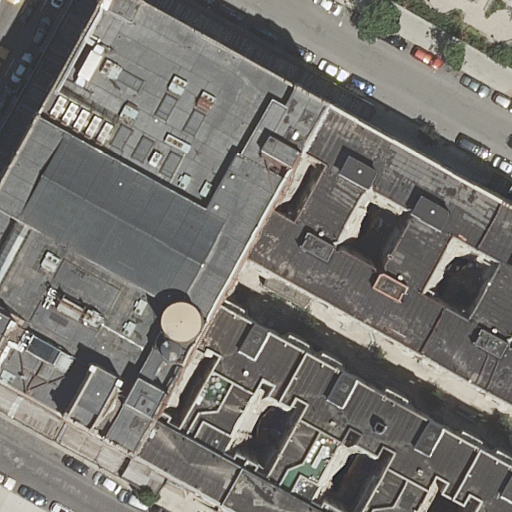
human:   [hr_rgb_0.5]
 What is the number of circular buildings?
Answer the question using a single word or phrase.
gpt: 0

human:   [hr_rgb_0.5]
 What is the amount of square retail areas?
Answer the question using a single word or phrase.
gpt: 0

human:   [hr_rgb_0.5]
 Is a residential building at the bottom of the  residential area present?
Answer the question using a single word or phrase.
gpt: no

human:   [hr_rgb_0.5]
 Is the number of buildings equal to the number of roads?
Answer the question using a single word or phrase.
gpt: no

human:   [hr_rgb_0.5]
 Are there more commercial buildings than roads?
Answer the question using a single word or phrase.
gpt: no

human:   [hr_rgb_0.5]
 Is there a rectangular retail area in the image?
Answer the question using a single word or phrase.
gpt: yes

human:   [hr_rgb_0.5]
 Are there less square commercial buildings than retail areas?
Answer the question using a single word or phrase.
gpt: yes

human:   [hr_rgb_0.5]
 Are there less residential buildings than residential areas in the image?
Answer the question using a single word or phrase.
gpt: no

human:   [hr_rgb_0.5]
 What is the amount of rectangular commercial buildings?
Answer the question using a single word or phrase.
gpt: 0

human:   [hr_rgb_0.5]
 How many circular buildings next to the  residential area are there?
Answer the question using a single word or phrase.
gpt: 0

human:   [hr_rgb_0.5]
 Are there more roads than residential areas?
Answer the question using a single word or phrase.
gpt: yes

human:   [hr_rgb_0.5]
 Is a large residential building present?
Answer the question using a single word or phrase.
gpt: yes

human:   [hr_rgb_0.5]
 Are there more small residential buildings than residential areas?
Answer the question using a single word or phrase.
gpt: no

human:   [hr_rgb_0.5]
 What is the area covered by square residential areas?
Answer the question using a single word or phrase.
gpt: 0m2

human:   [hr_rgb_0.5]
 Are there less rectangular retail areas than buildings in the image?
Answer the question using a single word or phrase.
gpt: yes

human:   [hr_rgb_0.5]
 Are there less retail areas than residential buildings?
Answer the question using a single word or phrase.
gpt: yes

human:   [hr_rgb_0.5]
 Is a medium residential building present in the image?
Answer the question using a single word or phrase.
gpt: yes

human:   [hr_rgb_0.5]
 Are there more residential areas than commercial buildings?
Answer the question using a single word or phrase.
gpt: yes

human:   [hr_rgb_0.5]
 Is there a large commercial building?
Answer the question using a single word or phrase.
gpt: no

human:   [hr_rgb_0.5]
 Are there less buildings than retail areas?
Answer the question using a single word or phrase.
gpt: no

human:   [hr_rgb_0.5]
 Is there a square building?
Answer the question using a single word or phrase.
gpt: no

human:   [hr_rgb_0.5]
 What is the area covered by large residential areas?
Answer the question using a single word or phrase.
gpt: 0m2

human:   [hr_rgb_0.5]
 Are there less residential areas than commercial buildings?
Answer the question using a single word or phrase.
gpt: no

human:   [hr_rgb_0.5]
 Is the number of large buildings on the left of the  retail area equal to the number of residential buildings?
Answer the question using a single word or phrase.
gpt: no

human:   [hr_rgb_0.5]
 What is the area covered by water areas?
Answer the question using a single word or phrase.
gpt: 0m2

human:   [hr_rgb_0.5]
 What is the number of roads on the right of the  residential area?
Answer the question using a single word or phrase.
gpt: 0

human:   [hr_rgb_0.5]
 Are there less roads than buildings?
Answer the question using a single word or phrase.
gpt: yes

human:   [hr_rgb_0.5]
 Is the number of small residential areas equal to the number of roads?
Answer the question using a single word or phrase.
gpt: no

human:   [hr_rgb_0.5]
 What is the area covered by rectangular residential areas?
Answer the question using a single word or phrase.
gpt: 0m2

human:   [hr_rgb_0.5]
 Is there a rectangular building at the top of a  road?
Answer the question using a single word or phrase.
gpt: no

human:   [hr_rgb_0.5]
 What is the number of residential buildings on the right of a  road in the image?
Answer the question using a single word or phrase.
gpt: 6

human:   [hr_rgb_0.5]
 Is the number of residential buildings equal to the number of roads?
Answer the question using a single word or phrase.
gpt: no

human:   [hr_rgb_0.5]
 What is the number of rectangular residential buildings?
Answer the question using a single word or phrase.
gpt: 1

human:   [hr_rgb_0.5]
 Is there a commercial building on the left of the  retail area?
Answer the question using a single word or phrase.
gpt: no

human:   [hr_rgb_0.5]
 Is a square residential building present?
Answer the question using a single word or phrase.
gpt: no

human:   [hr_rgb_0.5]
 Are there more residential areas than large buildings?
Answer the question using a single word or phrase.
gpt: no